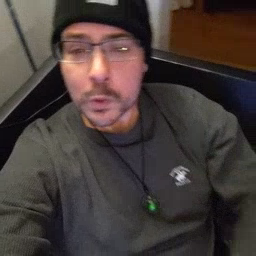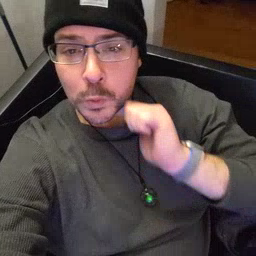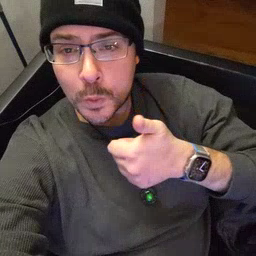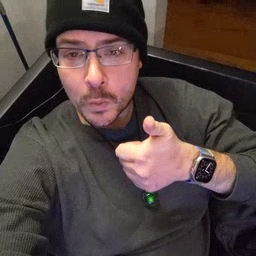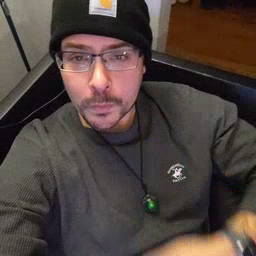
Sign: tomorrow